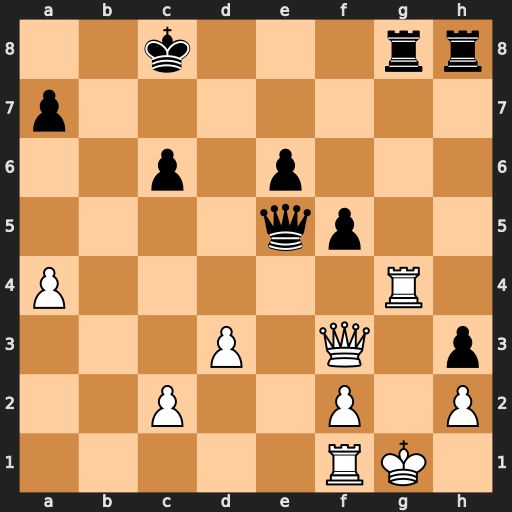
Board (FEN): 2k3rr/p7/2p1p3/4qp2/P5R1/3P1Q1p/2P2P1P/5RK1
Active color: w
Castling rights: -
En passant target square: -
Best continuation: Qxc6+ Kd8 Qa8+ Ke7 Rxg8 Rxg8+ Qxg8